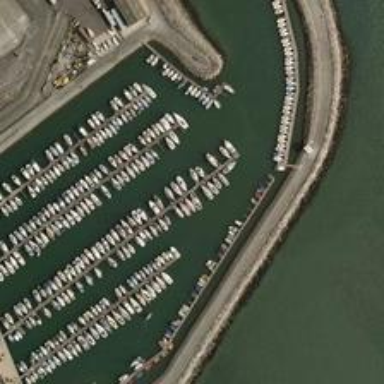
The boats are of different sizes, and the water is dark green .